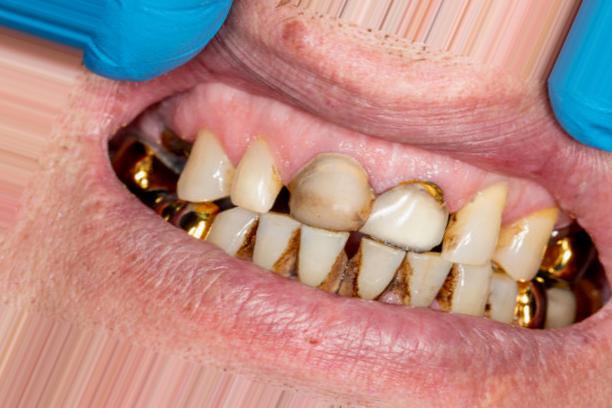
Condition: Caries